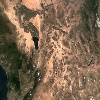
Label: land